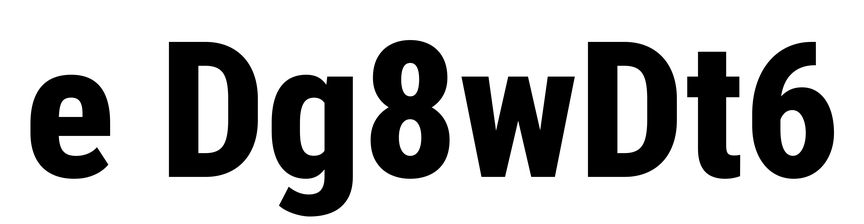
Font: Roboto_Condensed_ExtraBold